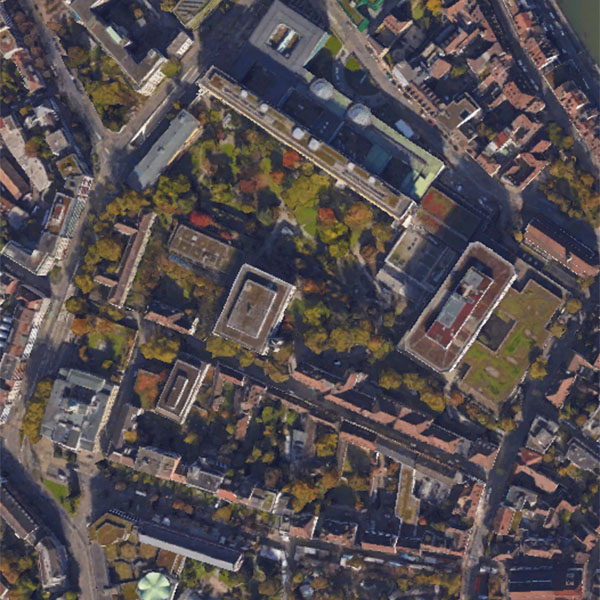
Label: School